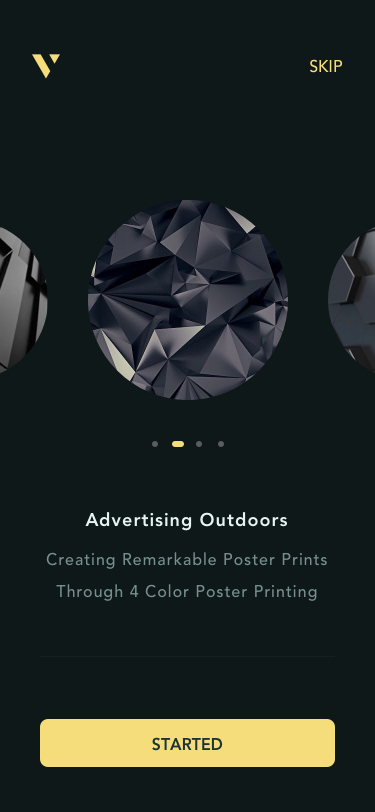
Text in this UI design:
Advertising Outdoors
Creating Remarkable Poster Prints Through 4 Color Poster Printing
skip